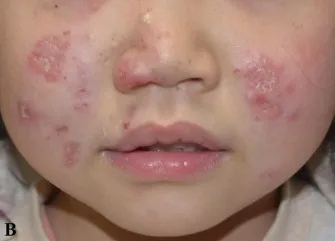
RuV infection-induced cutaneous granulomatous dermatitis. And after 10-month follow-up.
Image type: medical_photograph (skin_photograph)